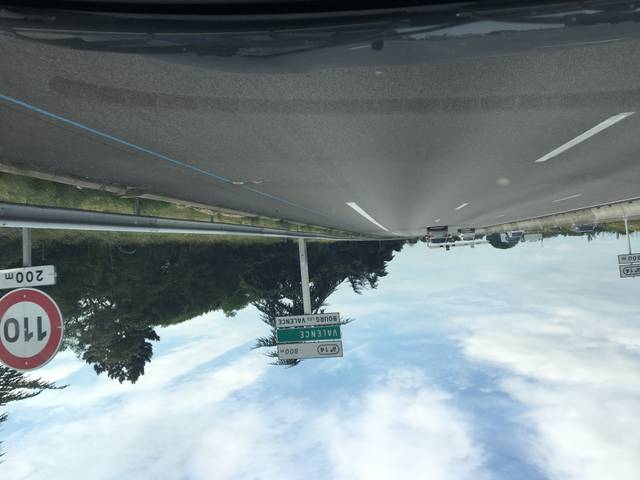
Region: France
Coordinates: 44.984, 4.882